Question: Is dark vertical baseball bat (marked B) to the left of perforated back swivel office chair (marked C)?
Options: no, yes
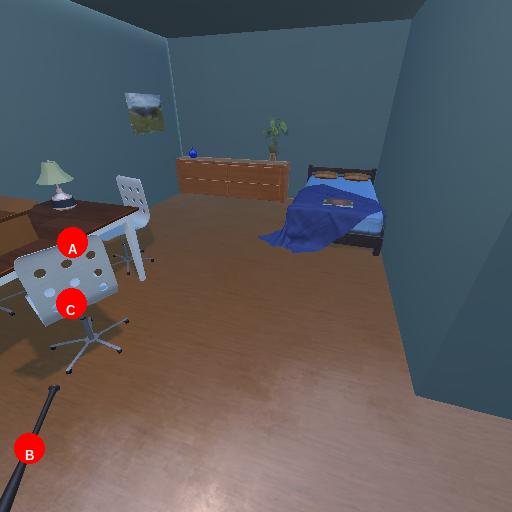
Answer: no